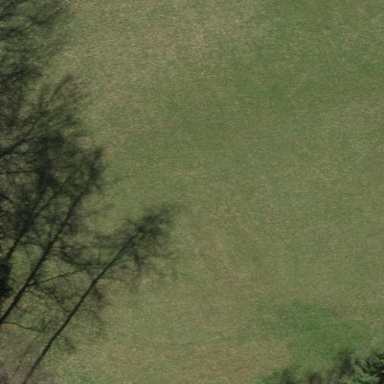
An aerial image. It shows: Area covered with grass.